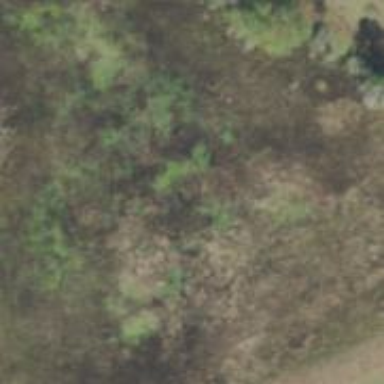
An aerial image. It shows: Marshy wetland area.